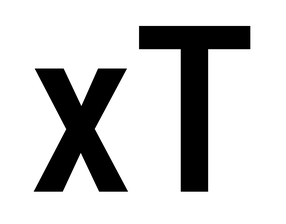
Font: Roboto_Condensed_Medium